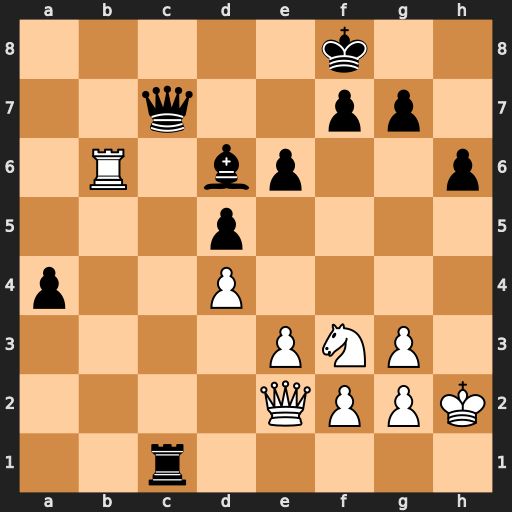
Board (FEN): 5k2/2q2pp1/1R1bp2p/3p4/p2P4/4PNP1/4QPPK/2r5
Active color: w
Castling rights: -
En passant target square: -
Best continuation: Qa6 Bxg3+ fxg3